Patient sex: M
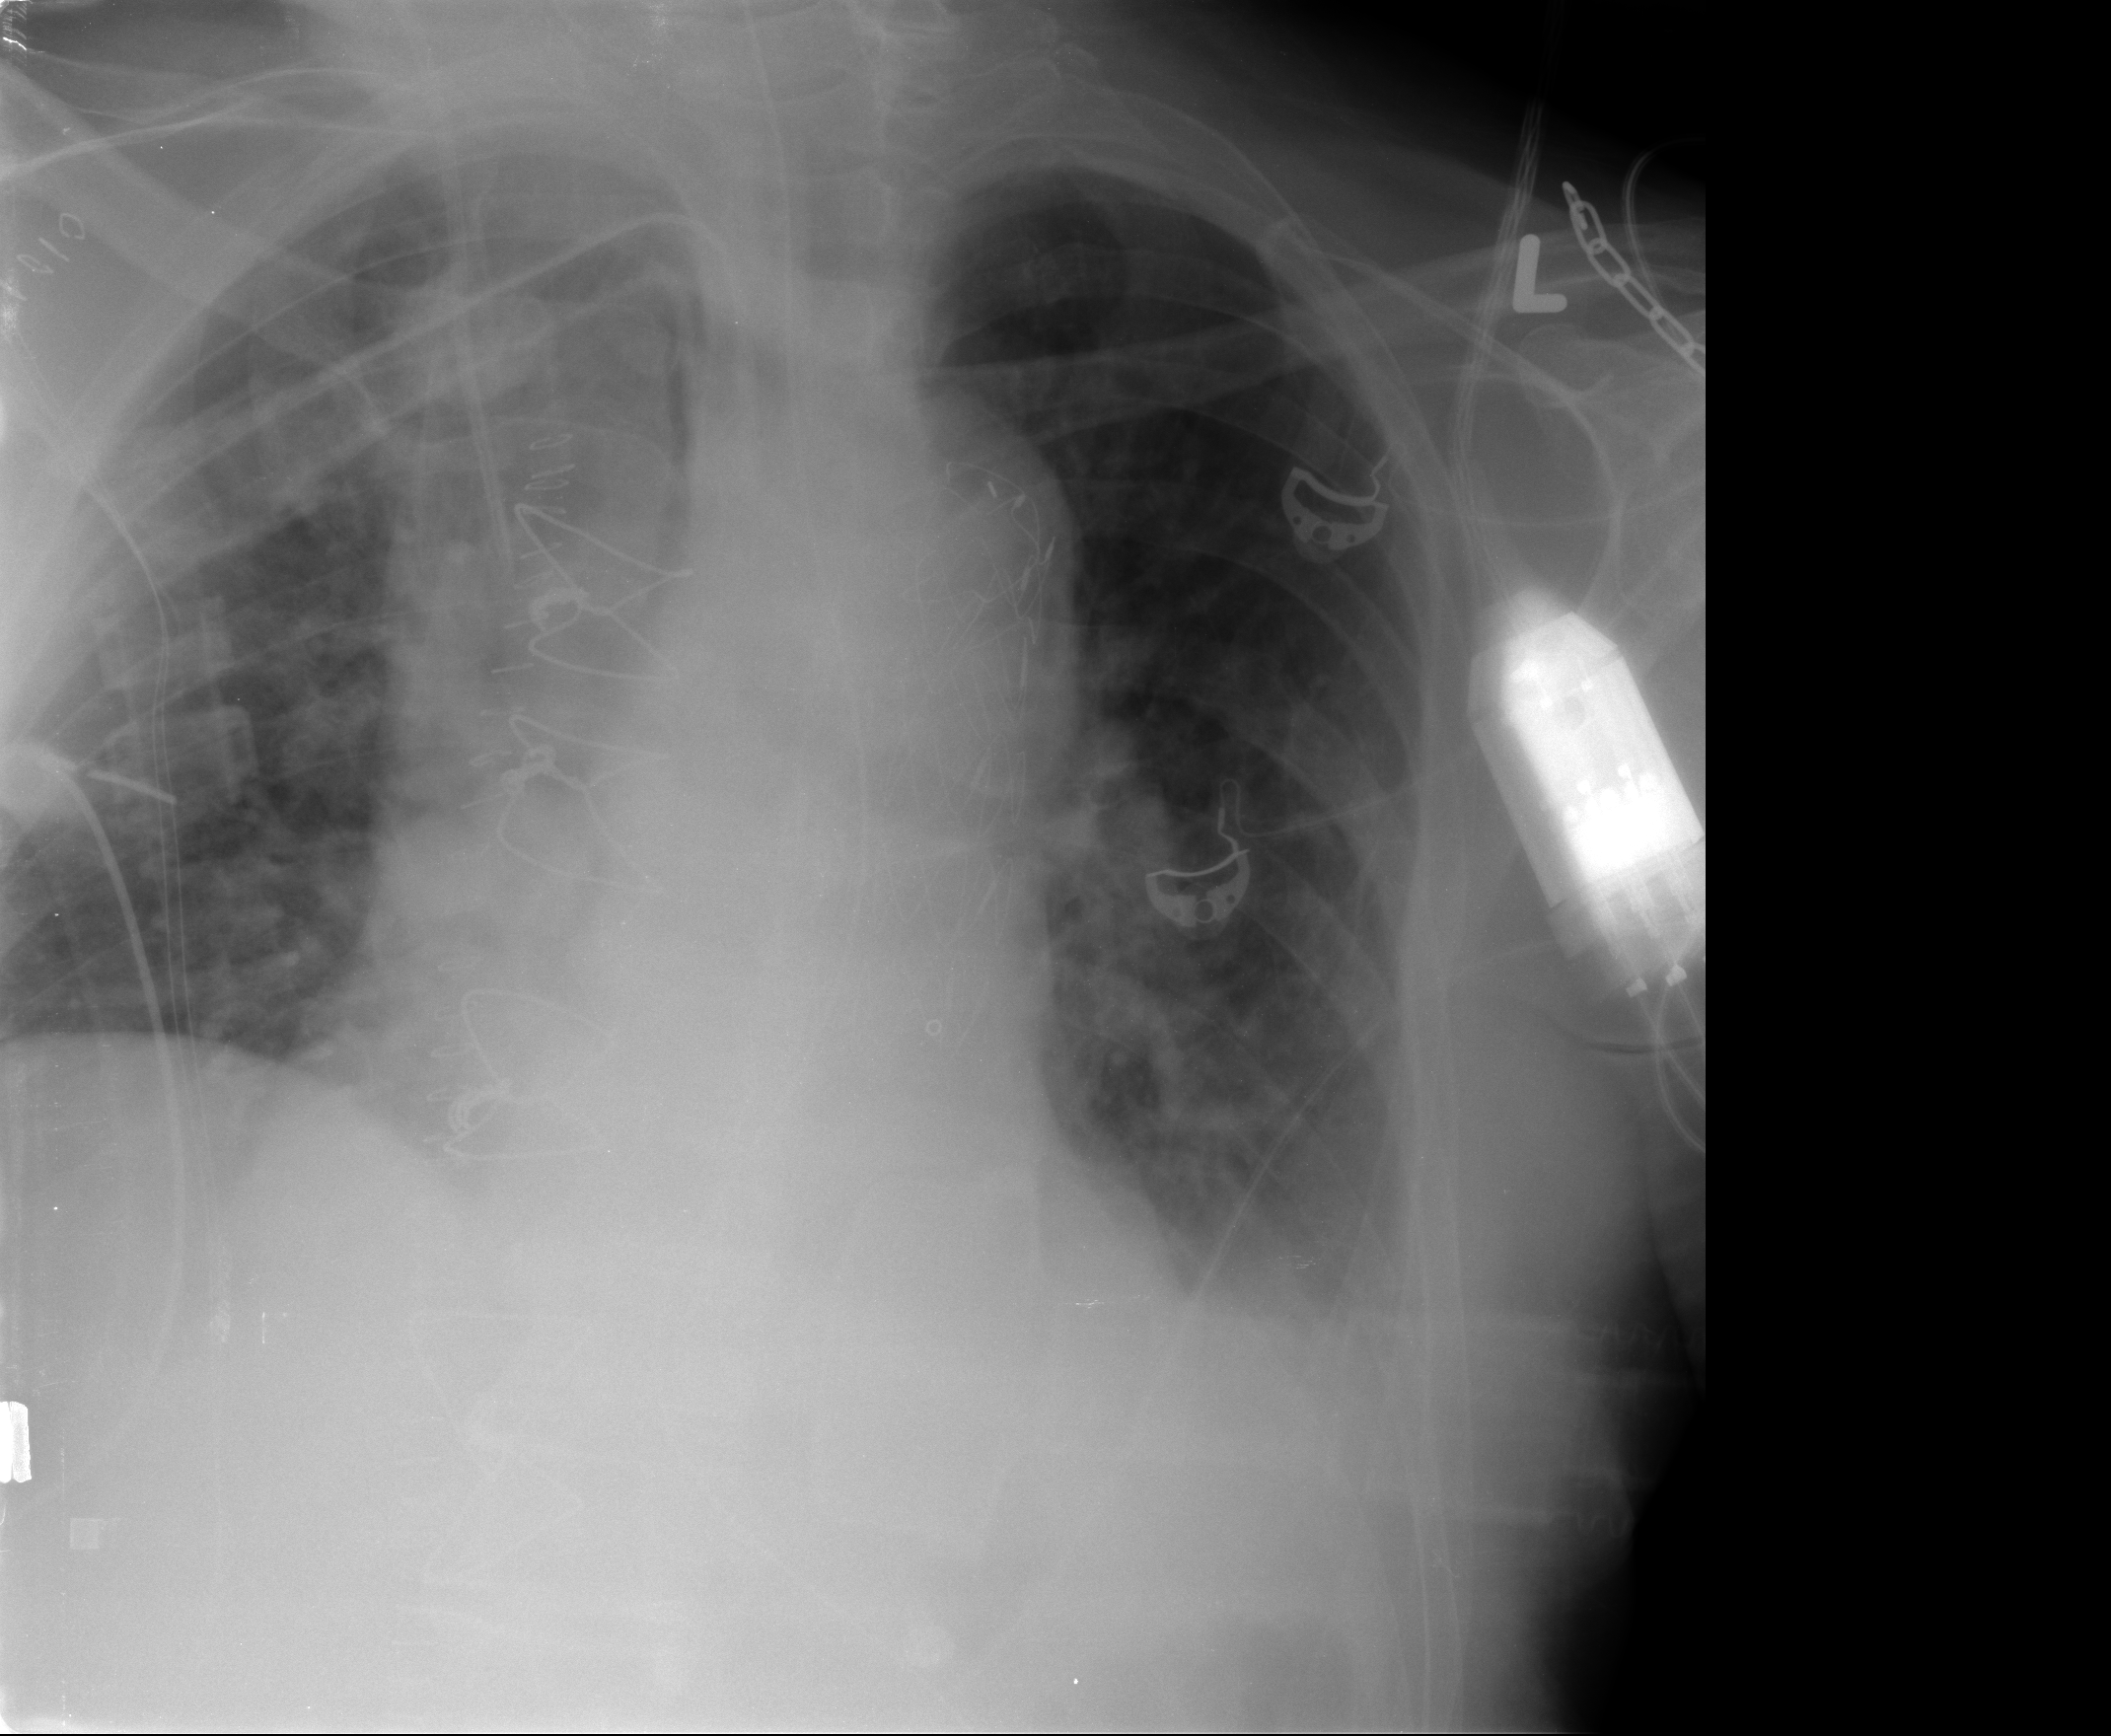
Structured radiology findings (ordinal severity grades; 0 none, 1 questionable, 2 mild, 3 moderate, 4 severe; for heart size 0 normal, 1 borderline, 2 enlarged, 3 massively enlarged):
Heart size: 1
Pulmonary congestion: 2
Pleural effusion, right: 0
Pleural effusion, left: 2
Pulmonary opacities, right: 2
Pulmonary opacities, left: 2
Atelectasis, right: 0
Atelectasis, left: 0